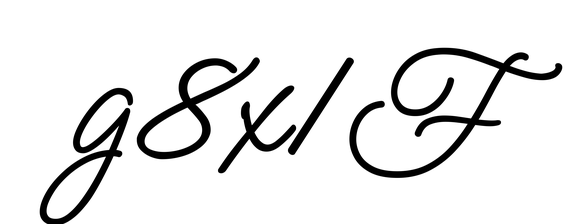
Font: MeowScript-Regular